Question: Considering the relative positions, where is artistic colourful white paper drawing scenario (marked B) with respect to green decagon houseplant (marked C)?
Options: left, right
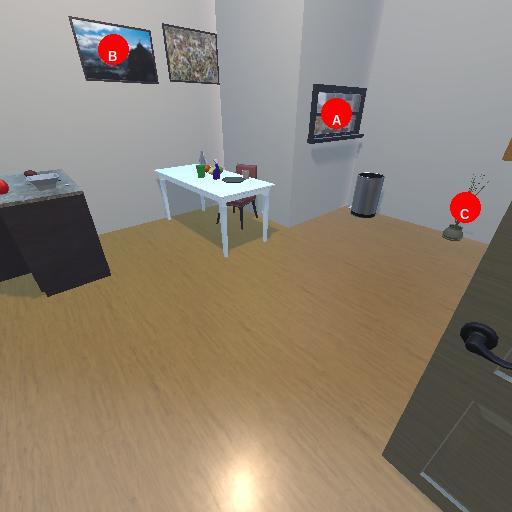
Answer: left